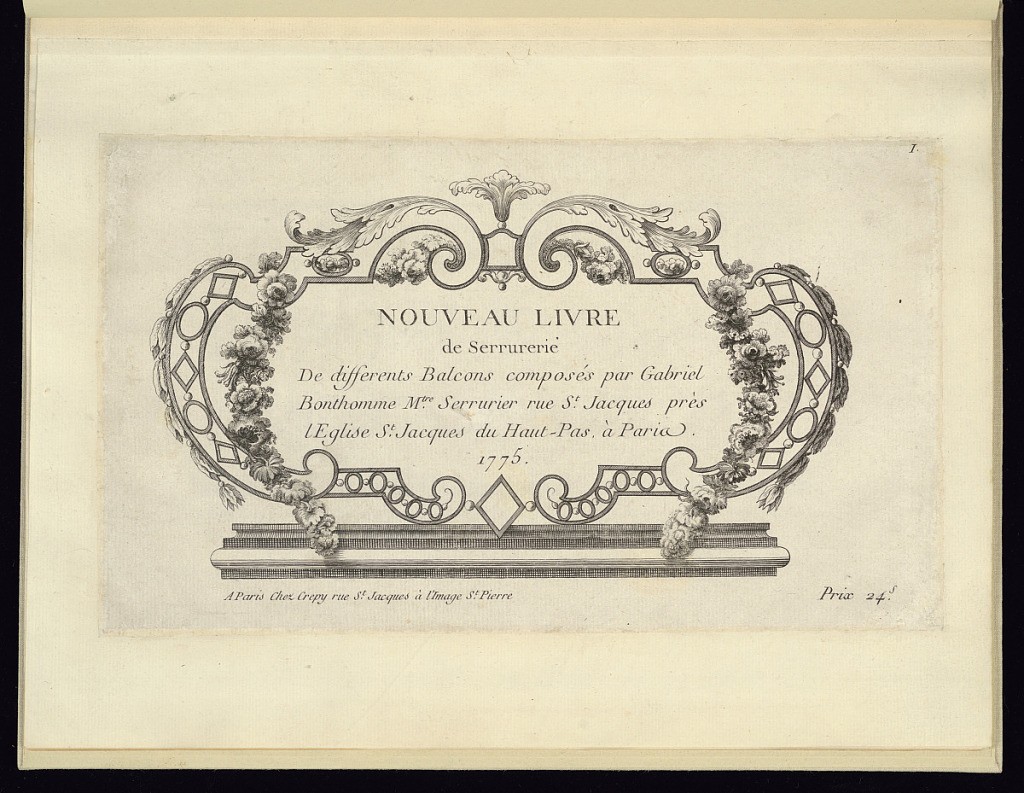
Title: Title Page
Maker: Gabriel Bonthomme, France, active ca. 1775
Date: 1775
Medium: Etching on paper
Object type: Print
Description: Title page for a series of wrought iron balcony balustrade (rail) designs. The title is lettered in the center framed by wrought iron bands forming a cartouche featuring festoons of leaves and flowers, scrolling leaves, foliage, beads, and bands of c-scrolls, diamonds, and ovals. The series is dated, and the price is listed along with the artist's and publisher's addresses.